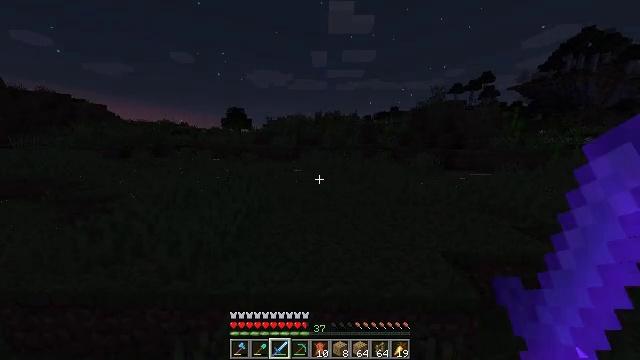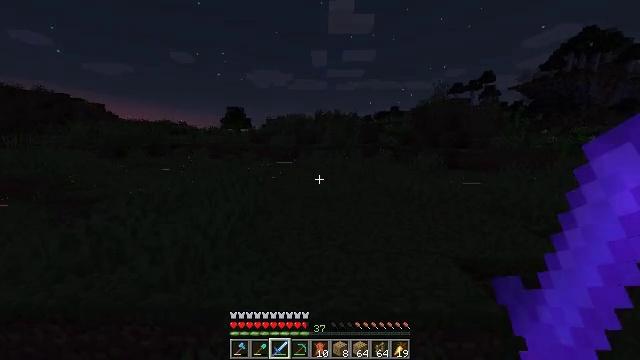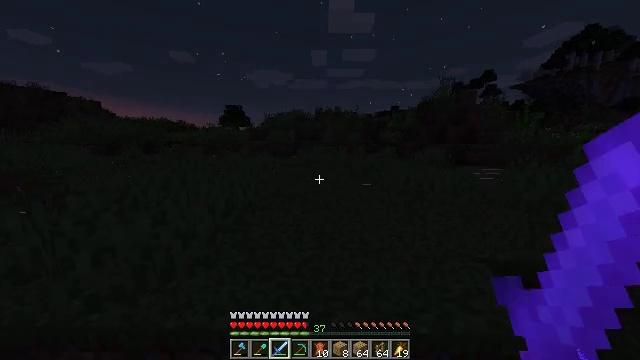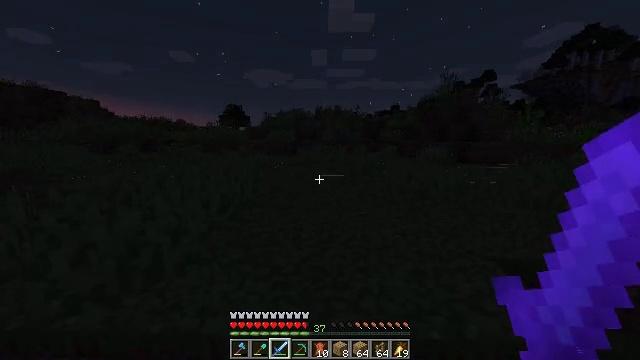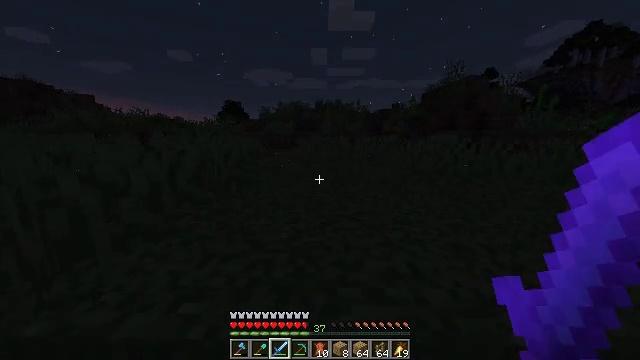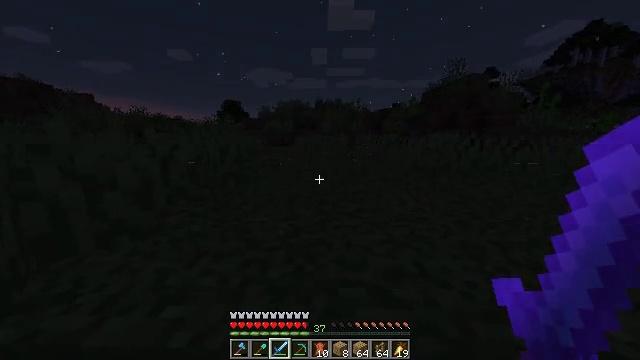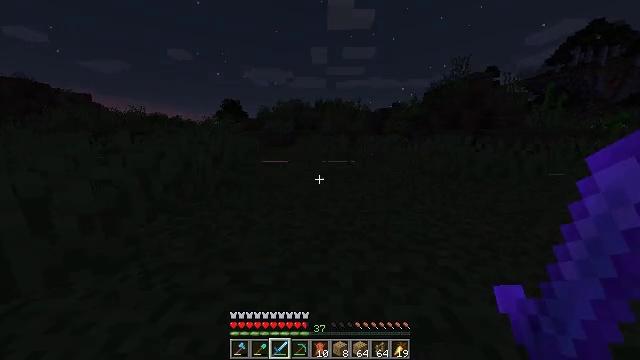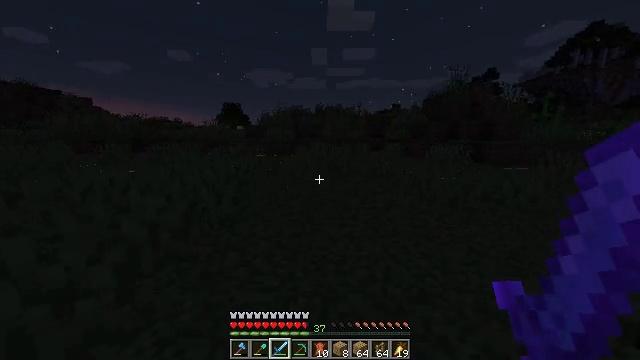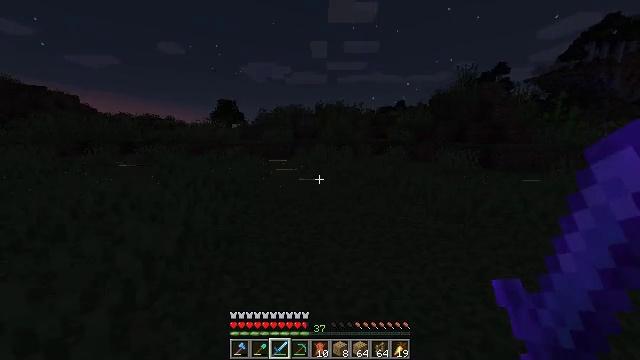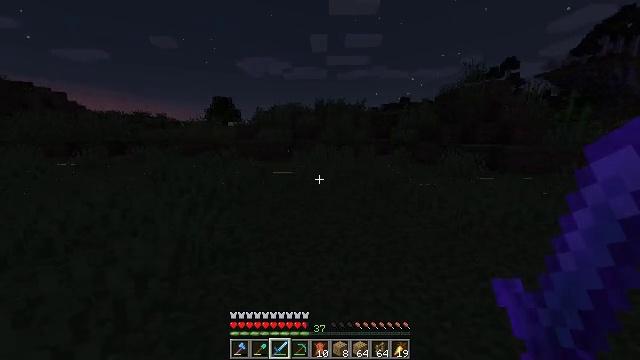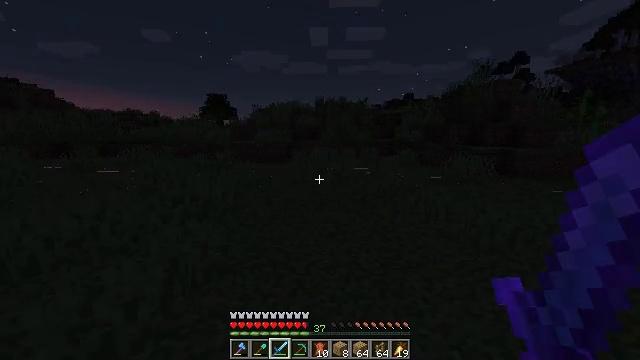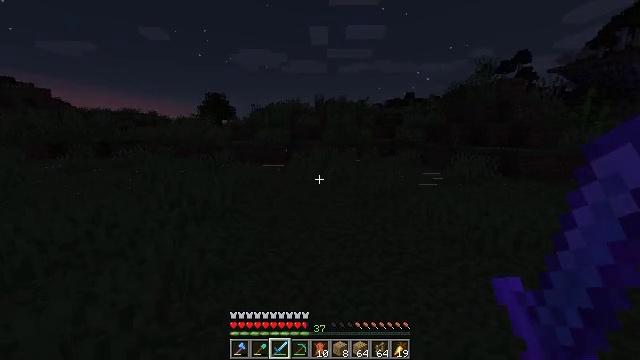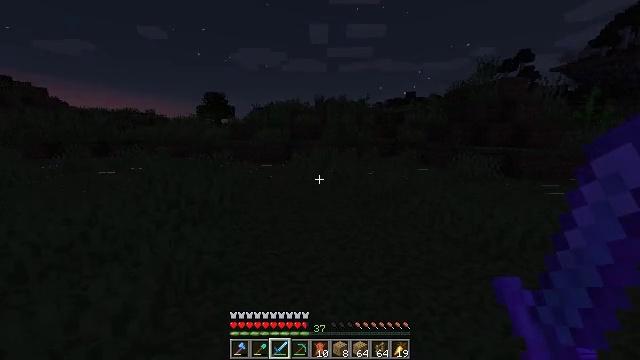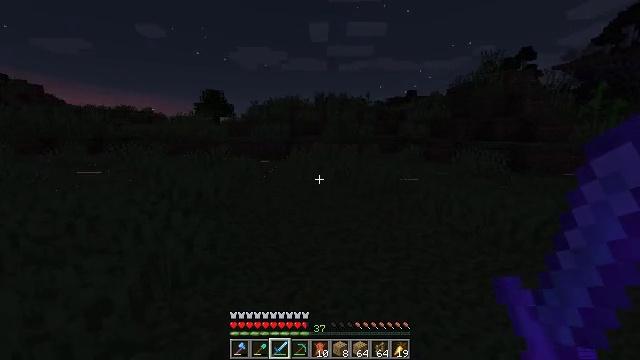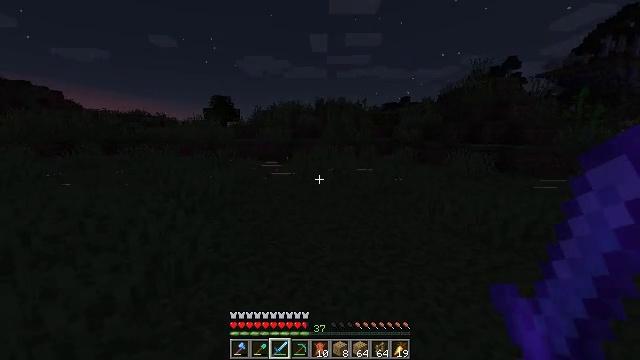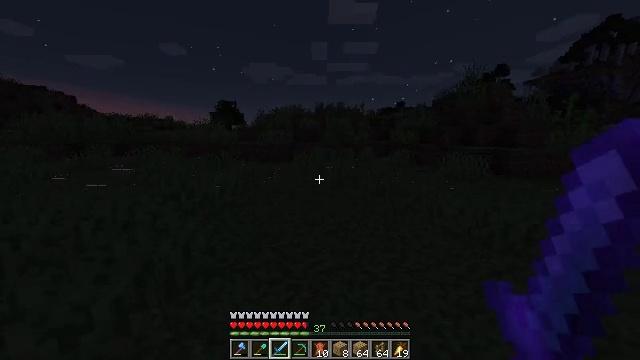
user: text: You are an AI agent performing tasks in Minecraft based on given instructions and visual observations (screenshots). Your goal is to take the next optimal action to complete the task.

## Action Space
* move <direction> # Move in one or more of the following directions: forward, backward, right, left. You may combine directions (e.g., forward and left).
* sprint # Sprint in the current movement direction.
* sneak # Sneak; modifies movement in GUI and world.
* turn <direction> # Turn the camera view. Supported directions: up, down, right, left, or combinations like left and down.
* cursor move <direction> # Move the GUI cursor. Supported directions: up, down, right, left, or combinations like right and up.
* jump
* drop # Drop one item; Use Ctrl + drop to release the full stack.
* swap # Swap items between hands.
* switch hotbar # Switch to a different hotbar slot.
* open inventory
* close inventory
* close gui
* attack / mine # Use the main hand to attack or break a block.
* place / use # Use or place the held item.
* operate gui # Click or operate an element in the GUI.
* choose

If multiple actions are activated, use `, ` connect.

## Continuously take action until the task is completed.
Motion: motion action
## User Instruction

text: Clear birch leaves to get saplings.
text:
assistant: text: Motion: move forward, jump
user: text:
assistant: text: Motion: move forward, jump
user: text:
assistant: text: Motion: move forward, jump
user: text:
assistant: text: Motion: move forward, sprint, jump
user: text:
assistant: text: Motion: move forward, sprint, jump
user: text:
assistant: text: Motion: move forward, sprint, jump
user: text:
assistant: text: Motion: move forward, sprint, jump
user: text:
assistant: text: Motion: move forward, jump
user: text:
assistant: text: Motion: move forward, jump
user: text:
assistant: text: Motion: move forward, jump
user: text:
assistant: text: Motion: move forward, jump
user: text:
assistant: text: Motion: move forward, sprint, jump
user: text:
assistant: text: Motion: move forward, sprint, jump
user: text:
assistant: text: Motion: move forward, sprint, jump
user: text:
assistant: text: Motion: move forward, sprint, jump
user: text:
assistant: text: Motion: move forward, jump
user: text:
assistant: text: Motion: move forward, jump
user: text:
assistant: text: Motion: move forward, jump
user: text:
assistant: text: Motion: move forward, jump
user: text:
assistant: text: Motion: move forward, jump
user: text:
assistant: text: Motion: move forward, sprint, jump
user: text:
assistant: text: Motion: move forward, sprint, jump
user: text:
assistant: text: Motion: move forward, sprint, jump
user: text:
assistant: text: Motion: move forward, sprint, jump
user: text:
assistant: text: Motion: move forward, jump
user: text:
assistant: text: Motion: move forward, jump
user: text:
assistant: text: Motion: move forward, jump
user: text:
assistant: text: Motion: move forward, jump
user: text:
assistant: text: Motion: move forward, jump
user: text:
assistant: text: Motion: move forward, sprint, jump